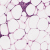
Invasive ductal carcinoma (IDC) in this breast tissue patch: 1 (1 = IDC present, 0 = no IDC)